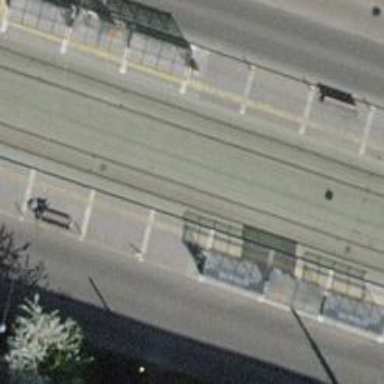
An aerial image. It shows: Tram stop with public transport stop position for trams.